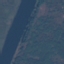
Land use / land cover class: River